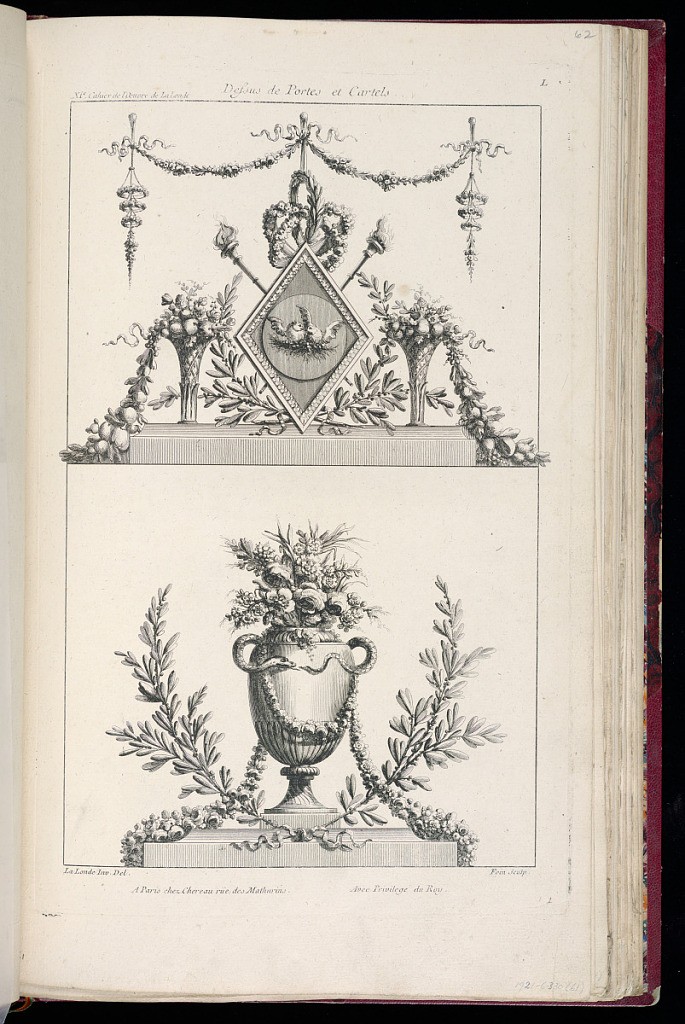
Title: Overdoor Designs
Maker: Richard de Lalonde, French, active 1780–96
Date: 1775-1788
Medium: Etching on off-white laid paper
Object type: Print
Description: Two overdoor designs. The overdoor on top features a lozenge at the center with an image of a pair of doves in the center. Two lit torches cross behind the lozenge, while baskets of fruits frame either side. The overdoor below has a large oval vase with crossing snakes as handles, and a bouquet of flowers emerging from its mouth. The plate is signed and numbered.